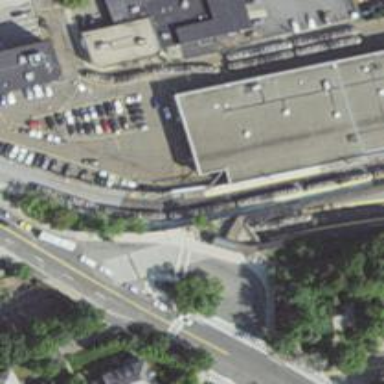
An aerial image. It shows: Light rail service yard with electrified contact lines.